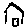
Label: house